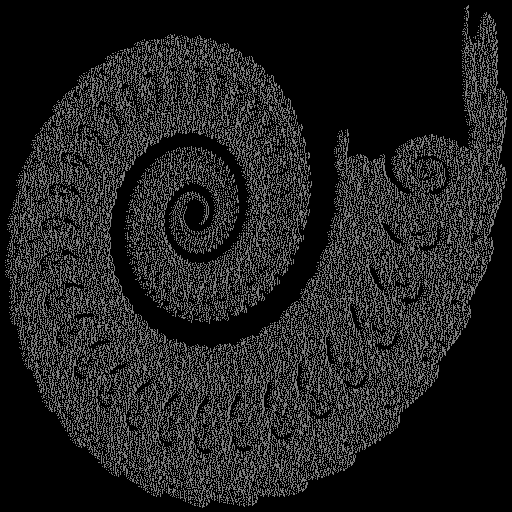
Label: ammonite